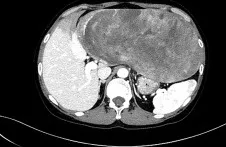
The liver tissue adjacent to the tumor was weakly enhanced (F).
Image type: radiology (ct)